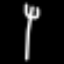
Label: fork